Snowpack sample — Loveland Pass, Silver Plume, Colorado, USA (2/11/26, 12:00 PM MST)
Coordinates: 39.663, -105.886
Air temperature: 35 °F
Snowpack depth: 82 cm
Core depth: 40 cm
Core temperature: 23 °F
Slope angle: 13°, slope face: 12°
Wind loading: high
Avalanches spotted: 1
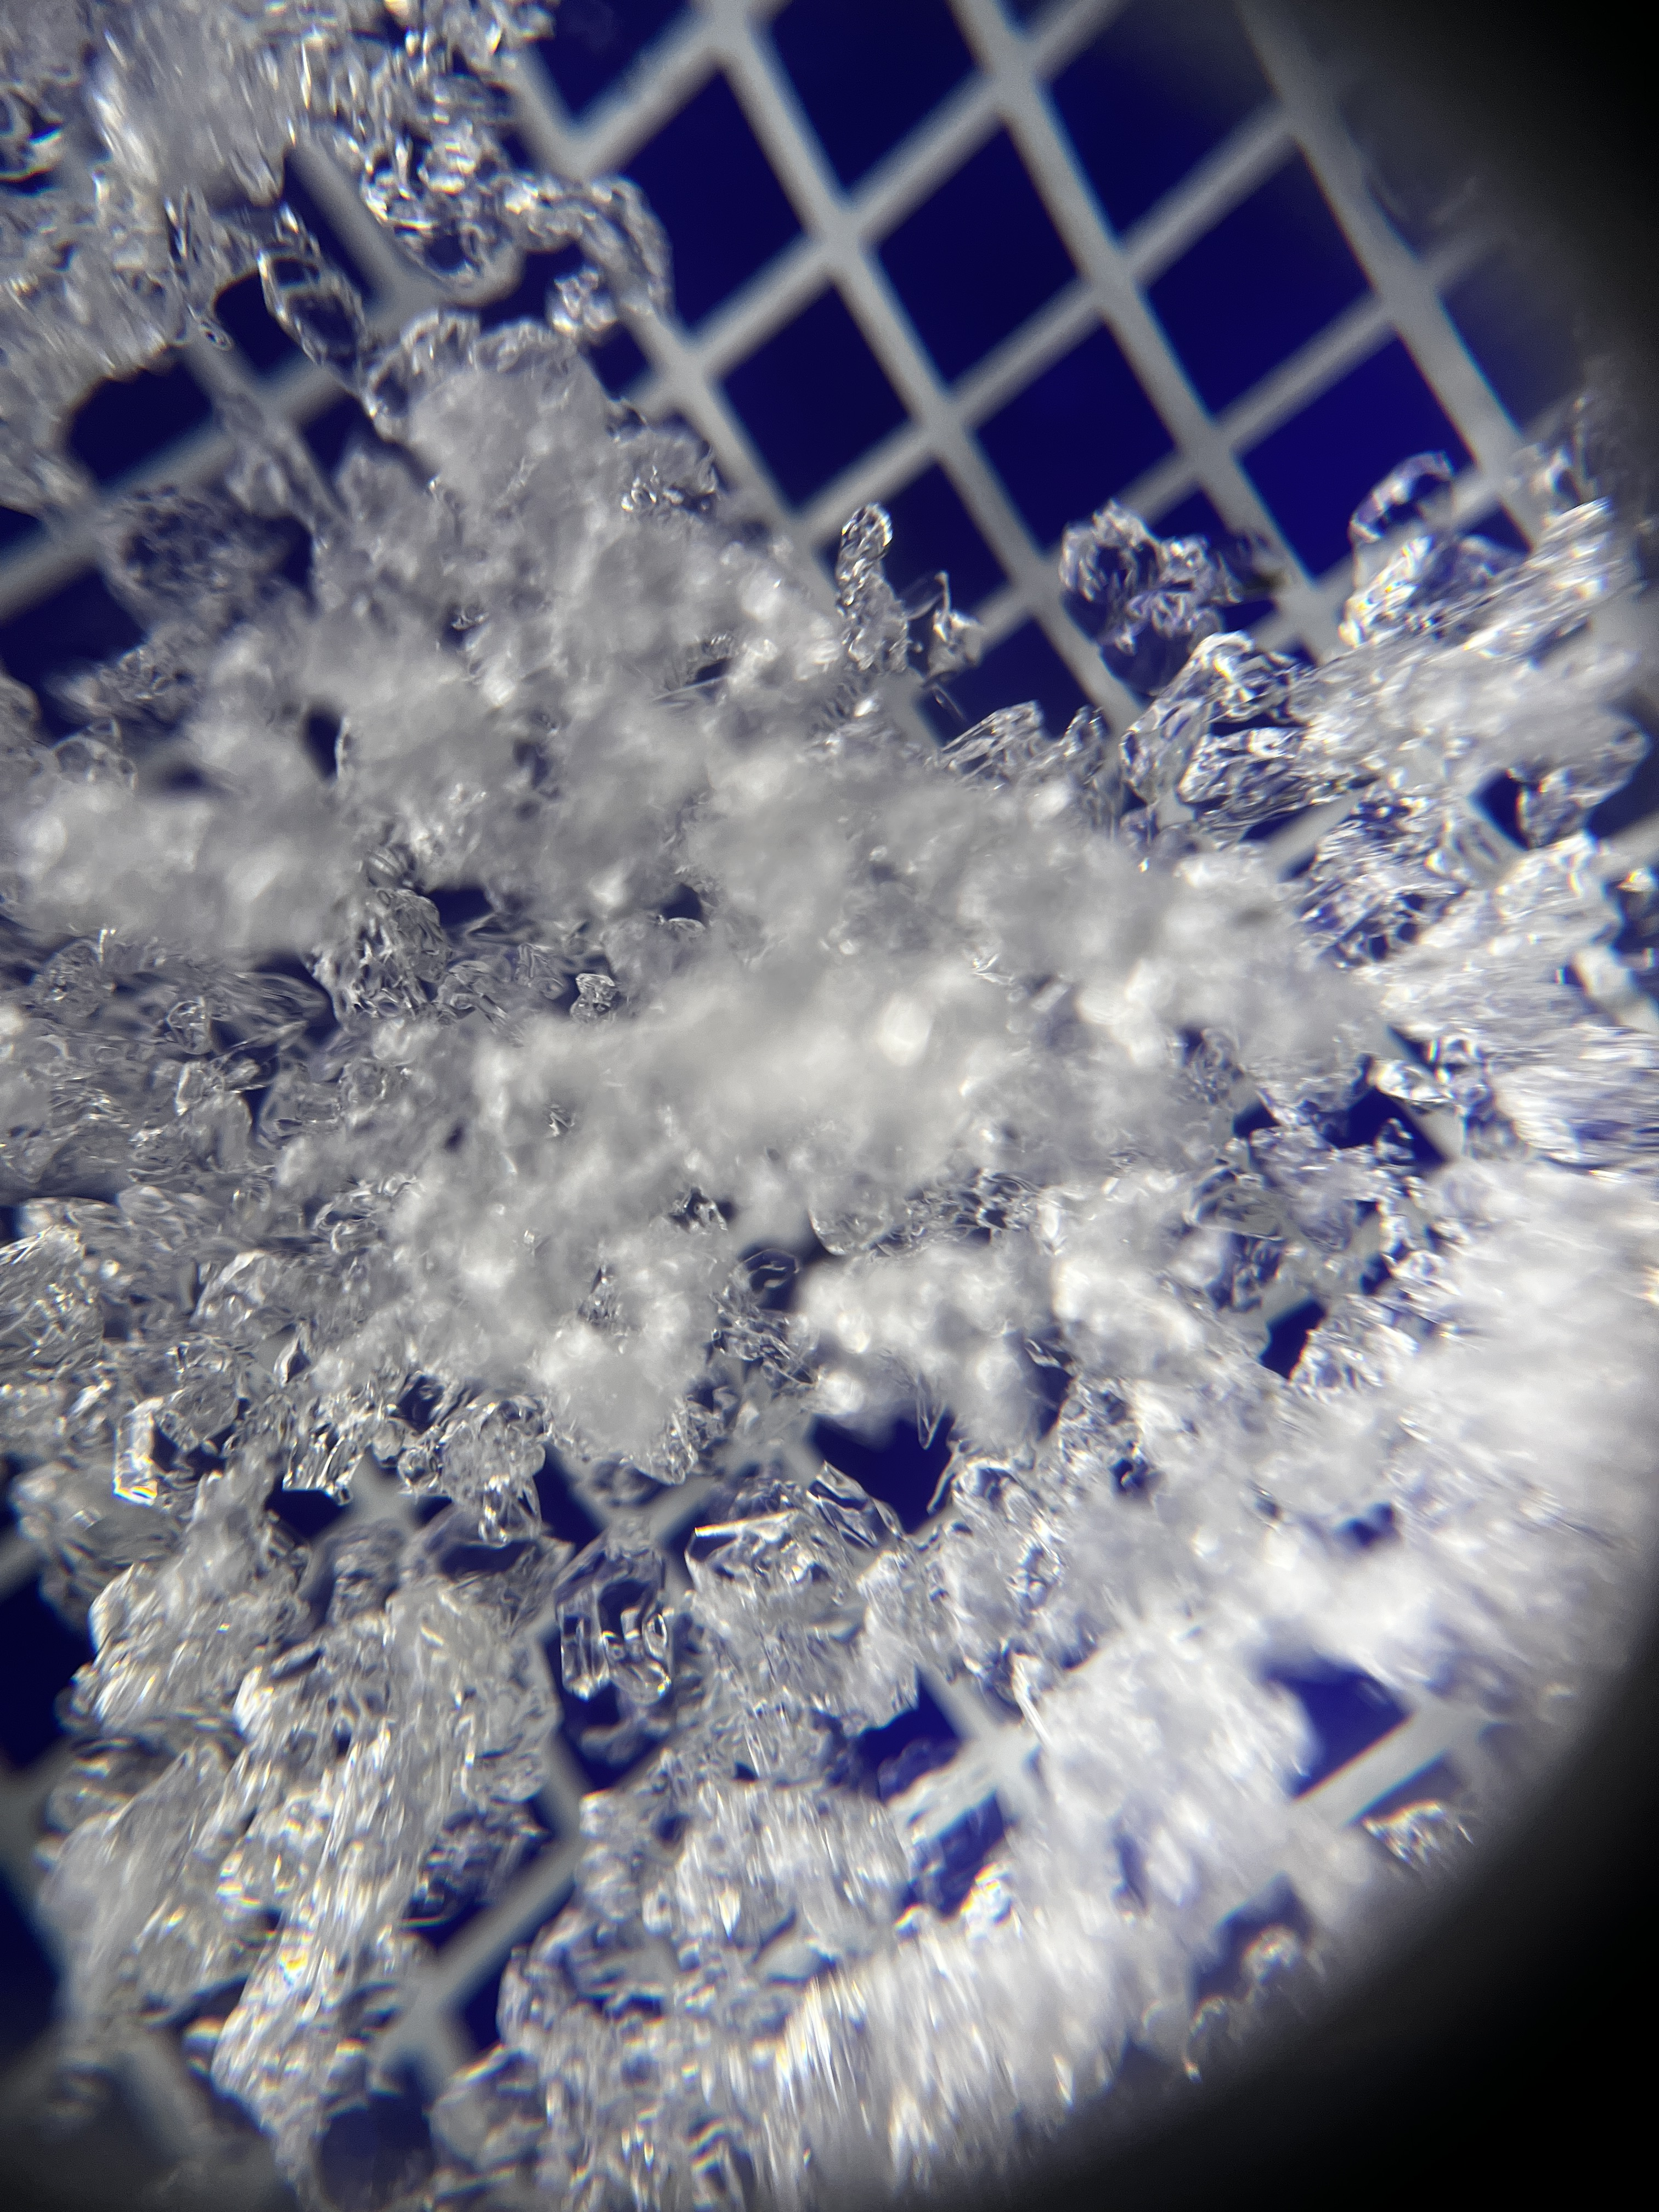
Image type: magnified_profile
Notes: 1 small avalanche spotted on the north side of the bowl, lots of wind loading